Question: If I had the following figure shown below and I wanted to scale the top rectangle by some factor such that the left side will still touch the circle like it does now, how would I go about doing that? This is being done in C++ where the rectangles are represented by four vertices and the circle is represented by a center and radius.
To scale, I simply multiply all the vertices by the scale factor but then I need to translate the rectangle back so it still touches the circle. I'm not sure how to do the translation.
Thanks.

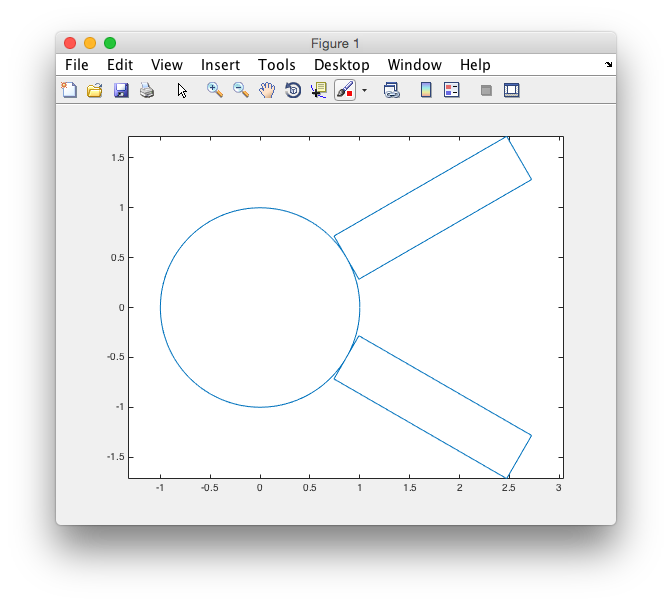
Answer: First, find the point at which the circle is touching the rectangle. You can do this by working out the angle of one of the long rectangle edges that is parallel with the line from the center of the circle to the point where it touches the rectangle. Take the x and y values of the far corner and subtract the near corner x and y from them. Then the angle is
angle = atan2(y difference, x difference).
Then use that along with the circle center and circle radius to calculate the point where they touch:
touch.x = center.x + cos(angle) * radius;
touch.y = center.y + sin(angle) * radius;
Then, for each corner point of the rectangle:
- - -
This scales the rectangle around the touch point, so the touch point is itself unaffected.